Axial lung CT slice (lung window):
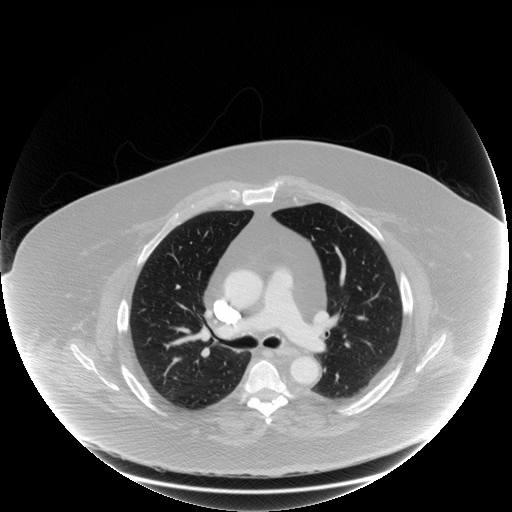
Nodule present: no